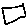
Label: square